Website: lowes
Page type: customer-info-address
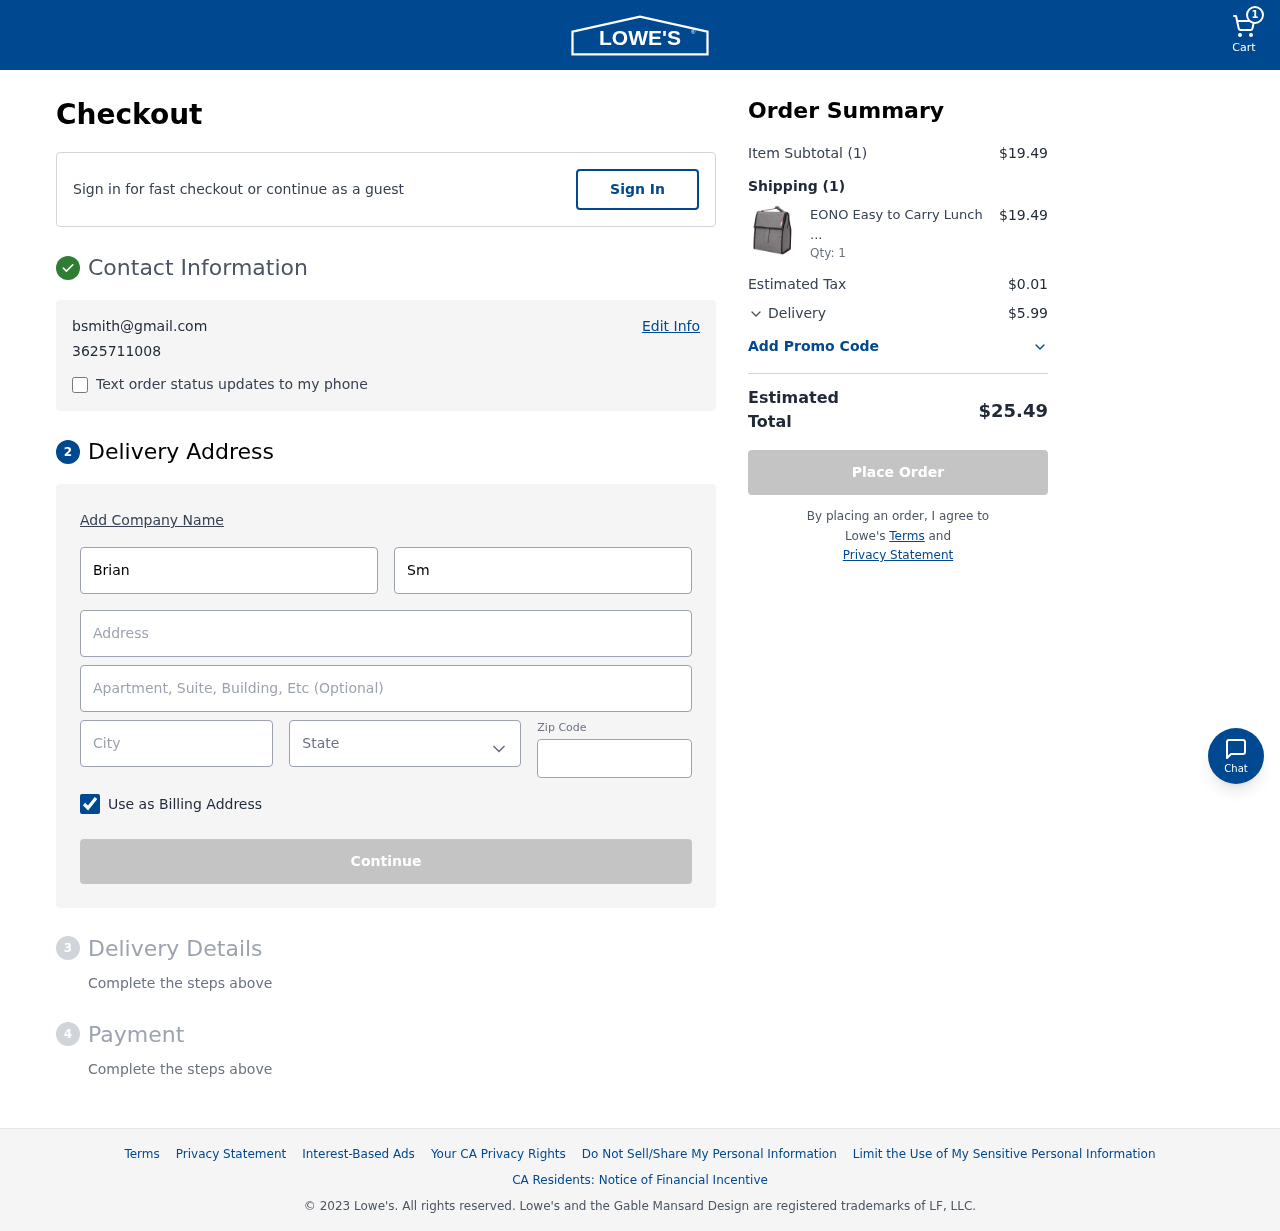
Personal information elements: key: PII_CITY
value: Juarezfort
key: PII_EMAIL
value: bsmith@gmail.com
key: PII_FIRSTNAME
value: Brian
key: PII_LASTNAME
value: Smith
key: PII_PHONE
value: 3625711008
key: PII_POSTCODE
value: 03301
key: PII_STATE
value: VI
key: PII_STREET
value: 570 Andrea Track
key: PII_STREET2
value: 12918 Meghan Camp Apt. 545
Product elements: key: PRODUCT1_NAME
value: EONO Easy to Carry Lunch Bag with ice Pack
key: PRODUCT1_QUANTITY
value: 1
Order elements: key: ORDER_NUM_ITEMS
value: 1
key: ORDER_SUBTOTAL
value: $19.49
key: ORDER_NUM_ITEMS2
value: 1
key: ORDER_SUBTOTAL2
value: $19.49
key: ORDER_TAX
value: $0.01
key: ORDER_SHIPPING_COST
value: $5.99
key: ORDER_TOTAL
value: $25.49